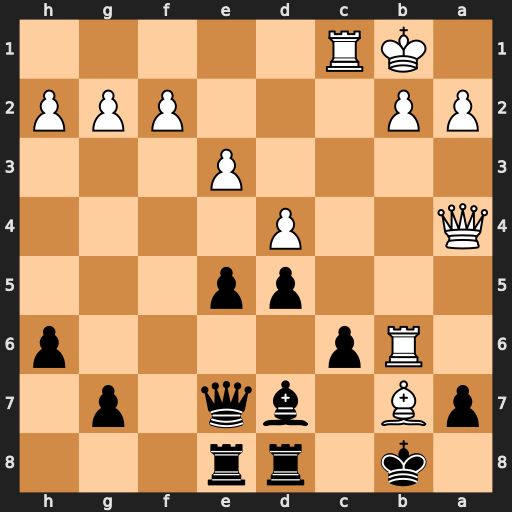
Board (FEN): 1k1rr3/pB1bq1p1/1Rp4p/3pp3/Q2P4/4P3/PP3PPP/1KR5
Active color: b
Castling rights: -
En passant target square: -
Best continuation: axb6 Bxc6 Bxc6 Rxc6 Qa7